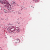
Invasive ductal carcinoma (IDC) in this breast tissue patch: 0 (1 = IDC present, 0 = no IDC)